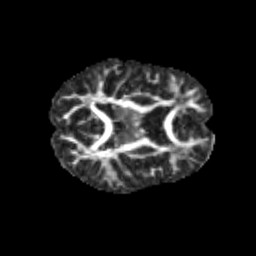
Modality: FA
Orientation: axial
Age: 11
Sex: female
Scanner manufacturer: siemens
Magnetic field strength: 3 T
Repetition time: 3.8 s
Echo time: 0.07 s